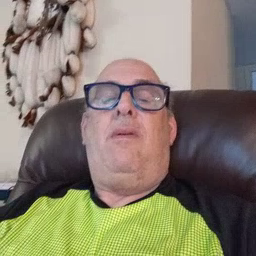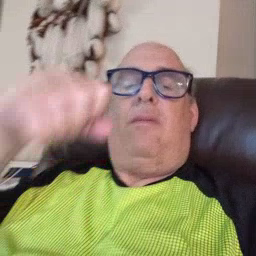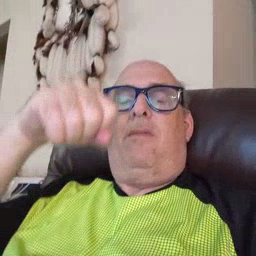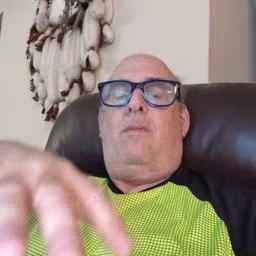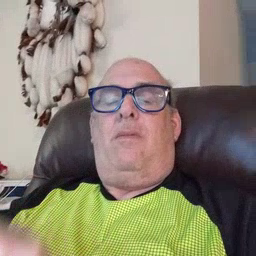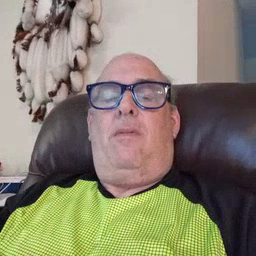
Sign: drop